Field crop: maize
Growth stage: 2
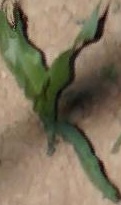
Species: maize